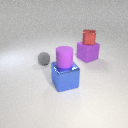
large blue metal cube below small purple rubber cylinder